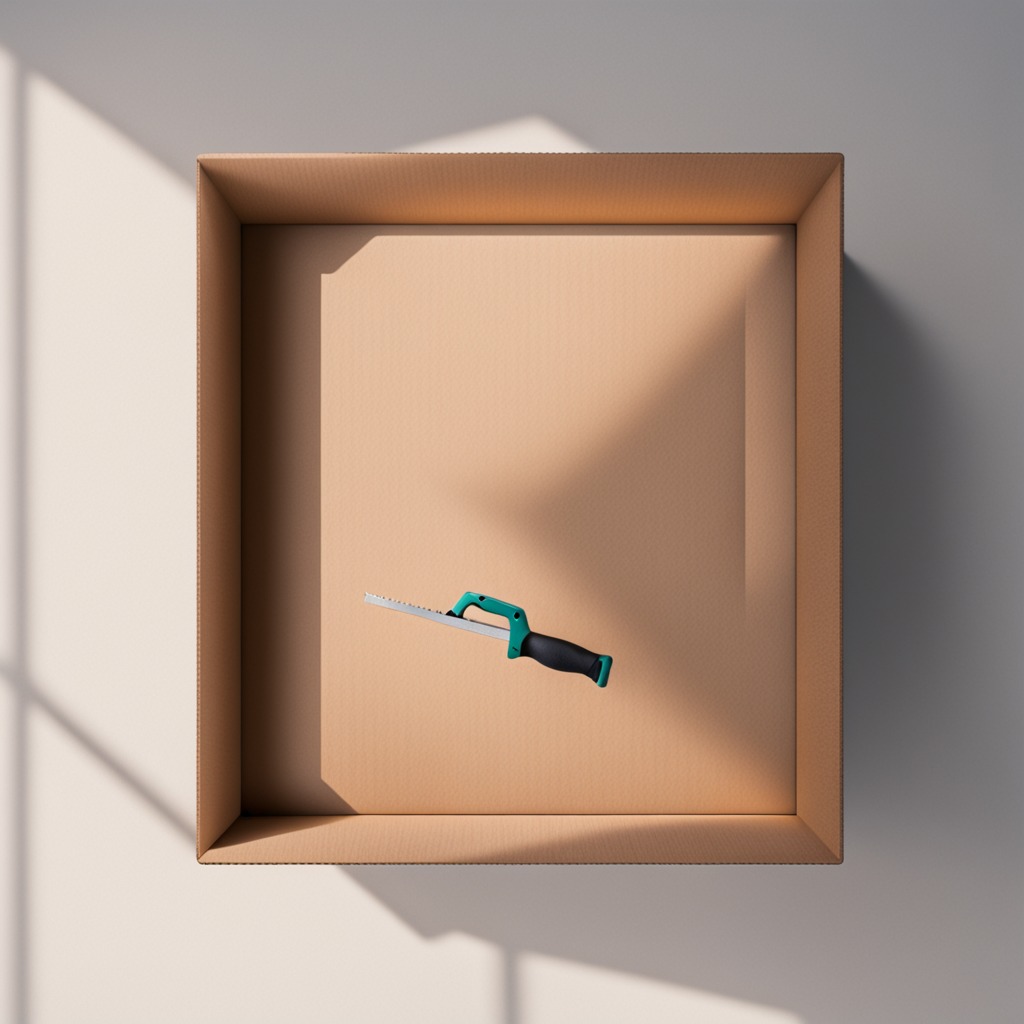
A metal saw is lying on the cardboard box surface.